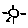
Label: sun